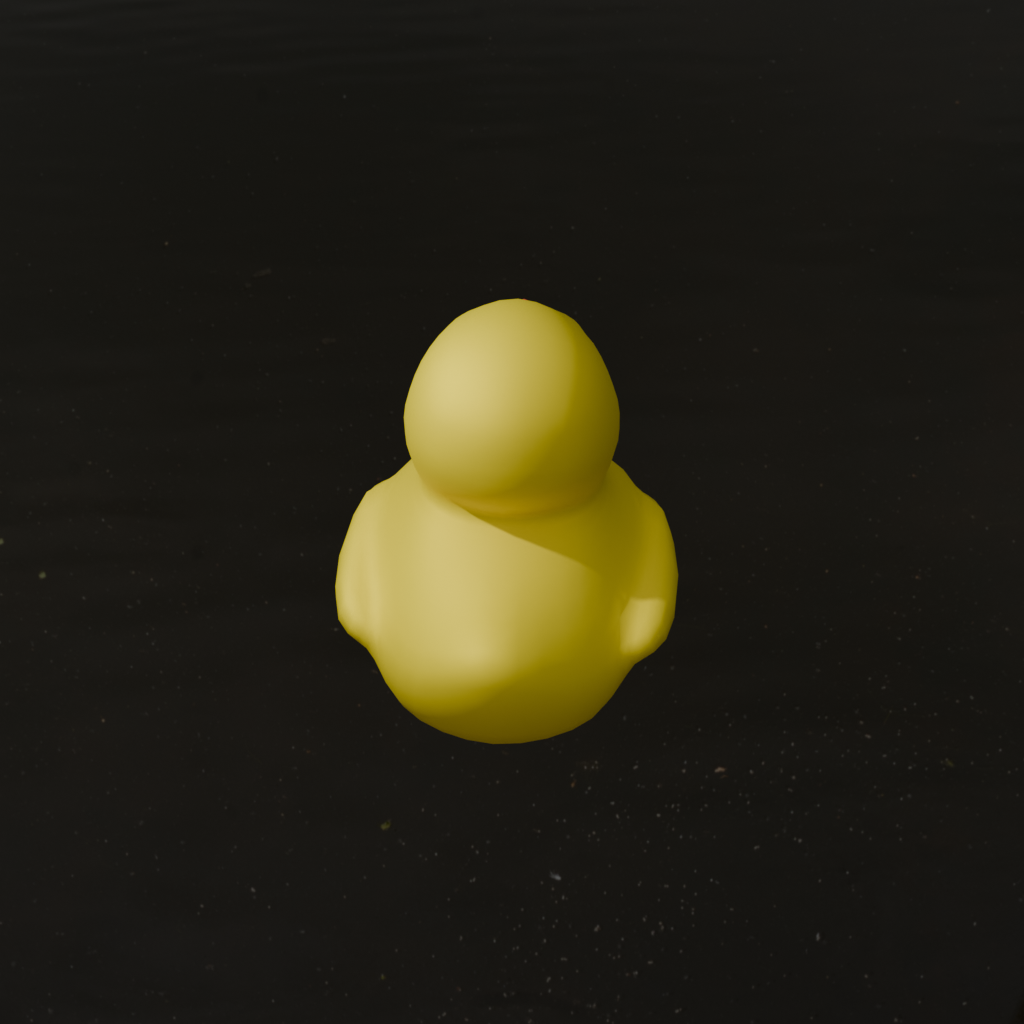
an image of a yellow rubber duck seen from <back> in a lakeside with a cloudy sky surrounded by greenery and dirt paths.